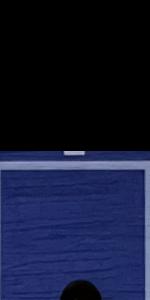
Label: Empty